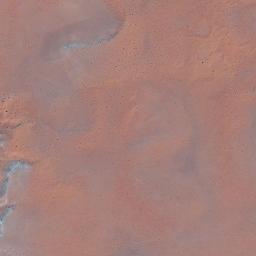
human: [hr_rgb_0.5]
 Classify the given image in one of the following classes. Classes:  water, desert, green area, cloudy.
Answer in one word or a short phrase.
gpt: desert